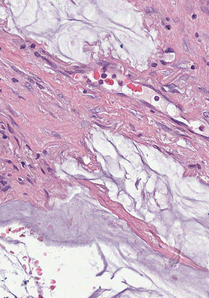
Tumor epithelial tissue: no
Tumor-associated stroma tissue: yes
Normal tissue: no